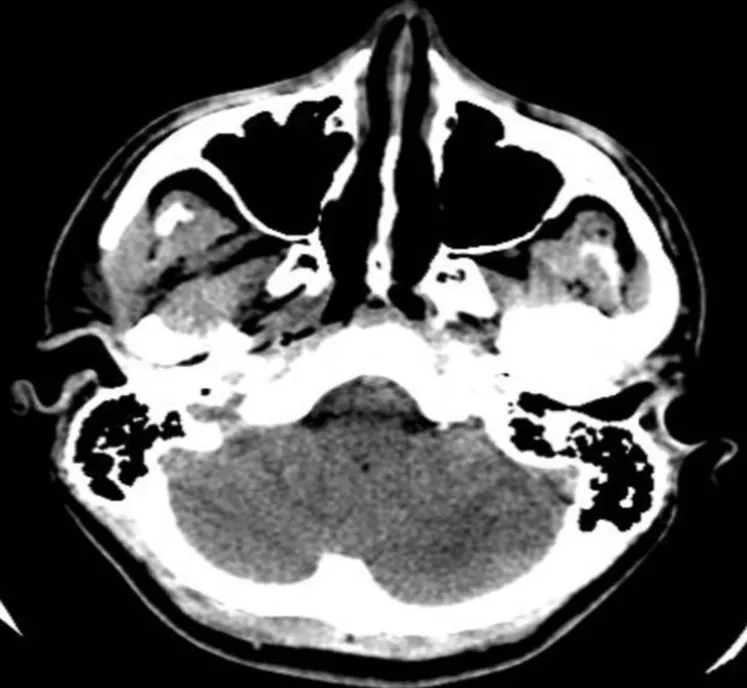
Brain CT scan at presentation.
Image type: radiology (ct)